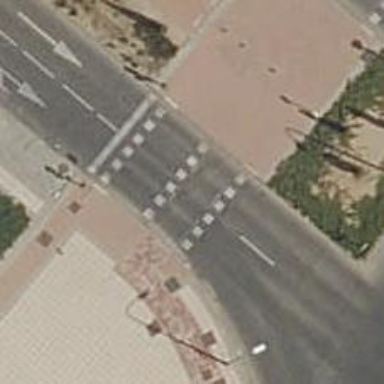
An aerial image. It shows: Zebra crossing with traffic signals. The crossing is marked by traffic lights.